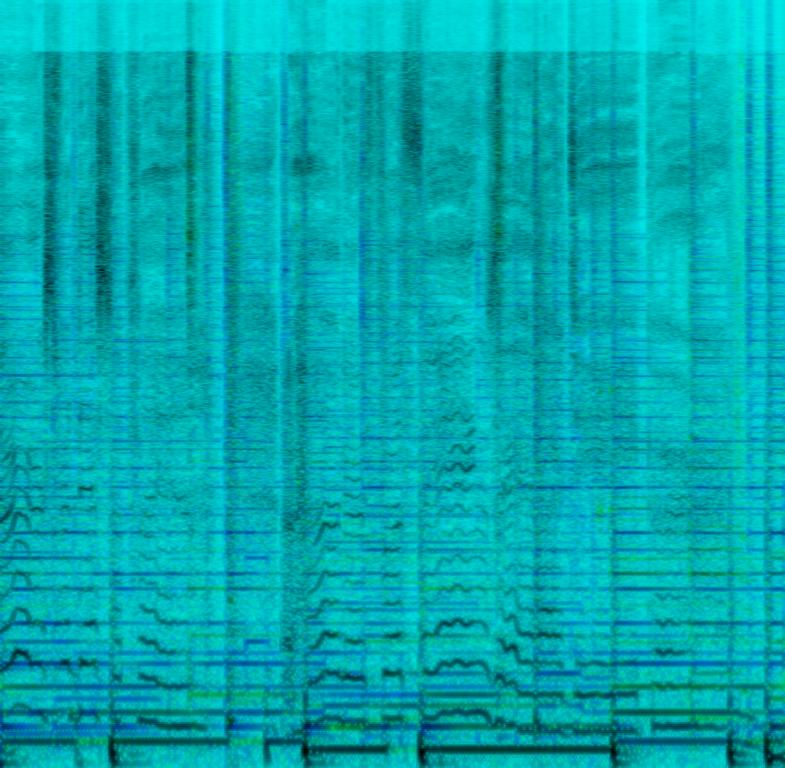
This is a Christian rock/CCM piece. There is a male vocalist singing melodically. The main melody is being played by the acoustic guitar. The electric guitar, the piano and the bass guitar are playing in the background. The rhythm consists of an easygoing acoustic drum beat. The atmosphere is religious. This piece could be used in the soundtrack of a gospel movie. It could also be playing in the background at a Christian religious event.